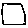
Label: square